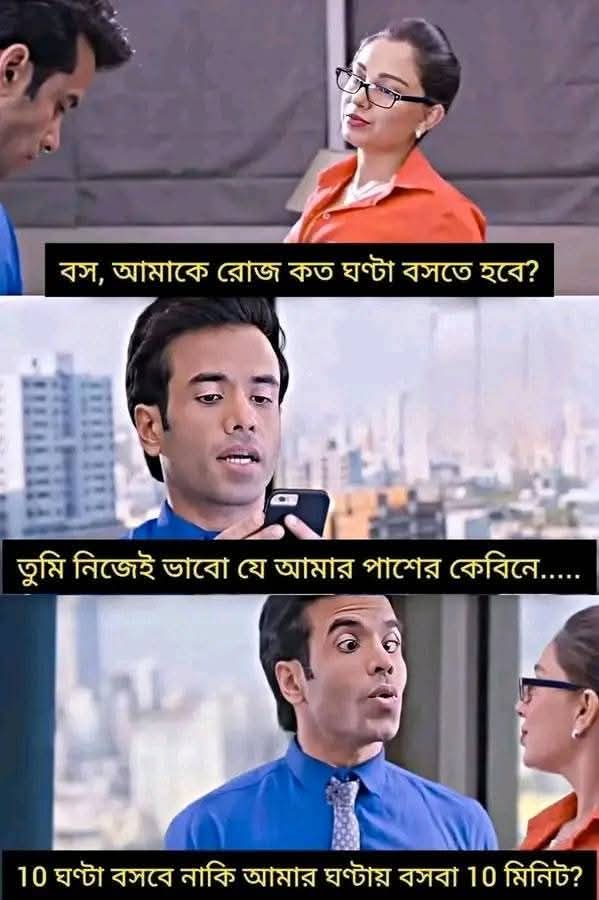
Text: বস, আমাকে রোজ কত ঘণ্টা বসতে হবে? তুমি নিজেই ভাবো যে আমার পাশের কেবিনে... 10 ঘণ্টা বসবে নাকি আমার ঘণ্টায় বসবা 10 মিনিট?
Label: Non Hate